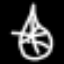
Label: leaf